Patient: sex M, age 62
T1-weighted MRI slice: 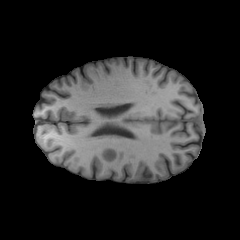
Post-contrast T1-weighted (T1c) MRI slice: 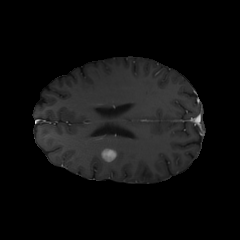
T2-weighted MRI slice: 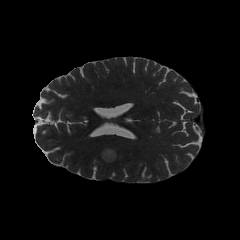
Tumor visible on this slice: yes
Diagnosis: Glioblastoma, IDH-wildtype
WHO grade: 4